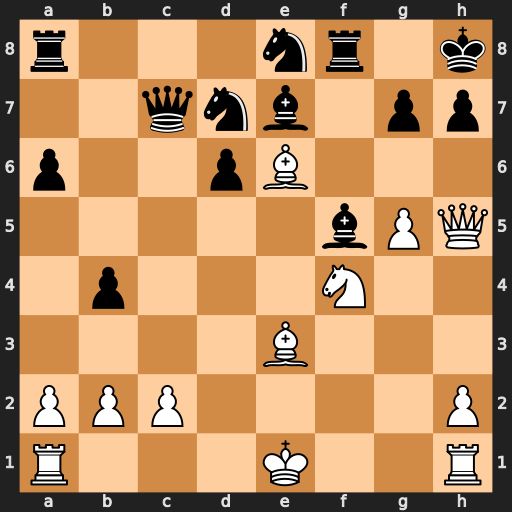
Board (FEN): r3nr1k/2qnb1pp/p2pB3/5bPQ/1p3N2/4B3/PPP4P/R3K2R
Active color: w
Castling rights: KQ
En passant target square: -
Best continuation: Bxf5 Rxf5 Ng6+ Kg8 Nxe7+